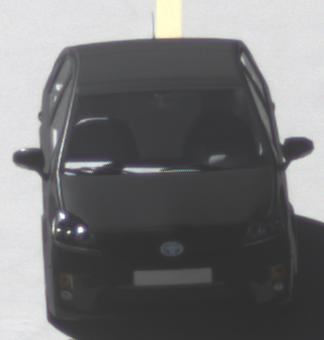
Make: Toyota
Model: Prius 1.5 Hybrid
Detailed model: Prius (HW2)
Model produced from: 2006/03
Model produced until: 2009/06
Doors: 5
Color: black
Road condition: dry road
Daytime: morning or afternoon
Contrast: high contrast